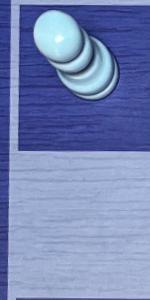
Label: Empty